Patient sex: M
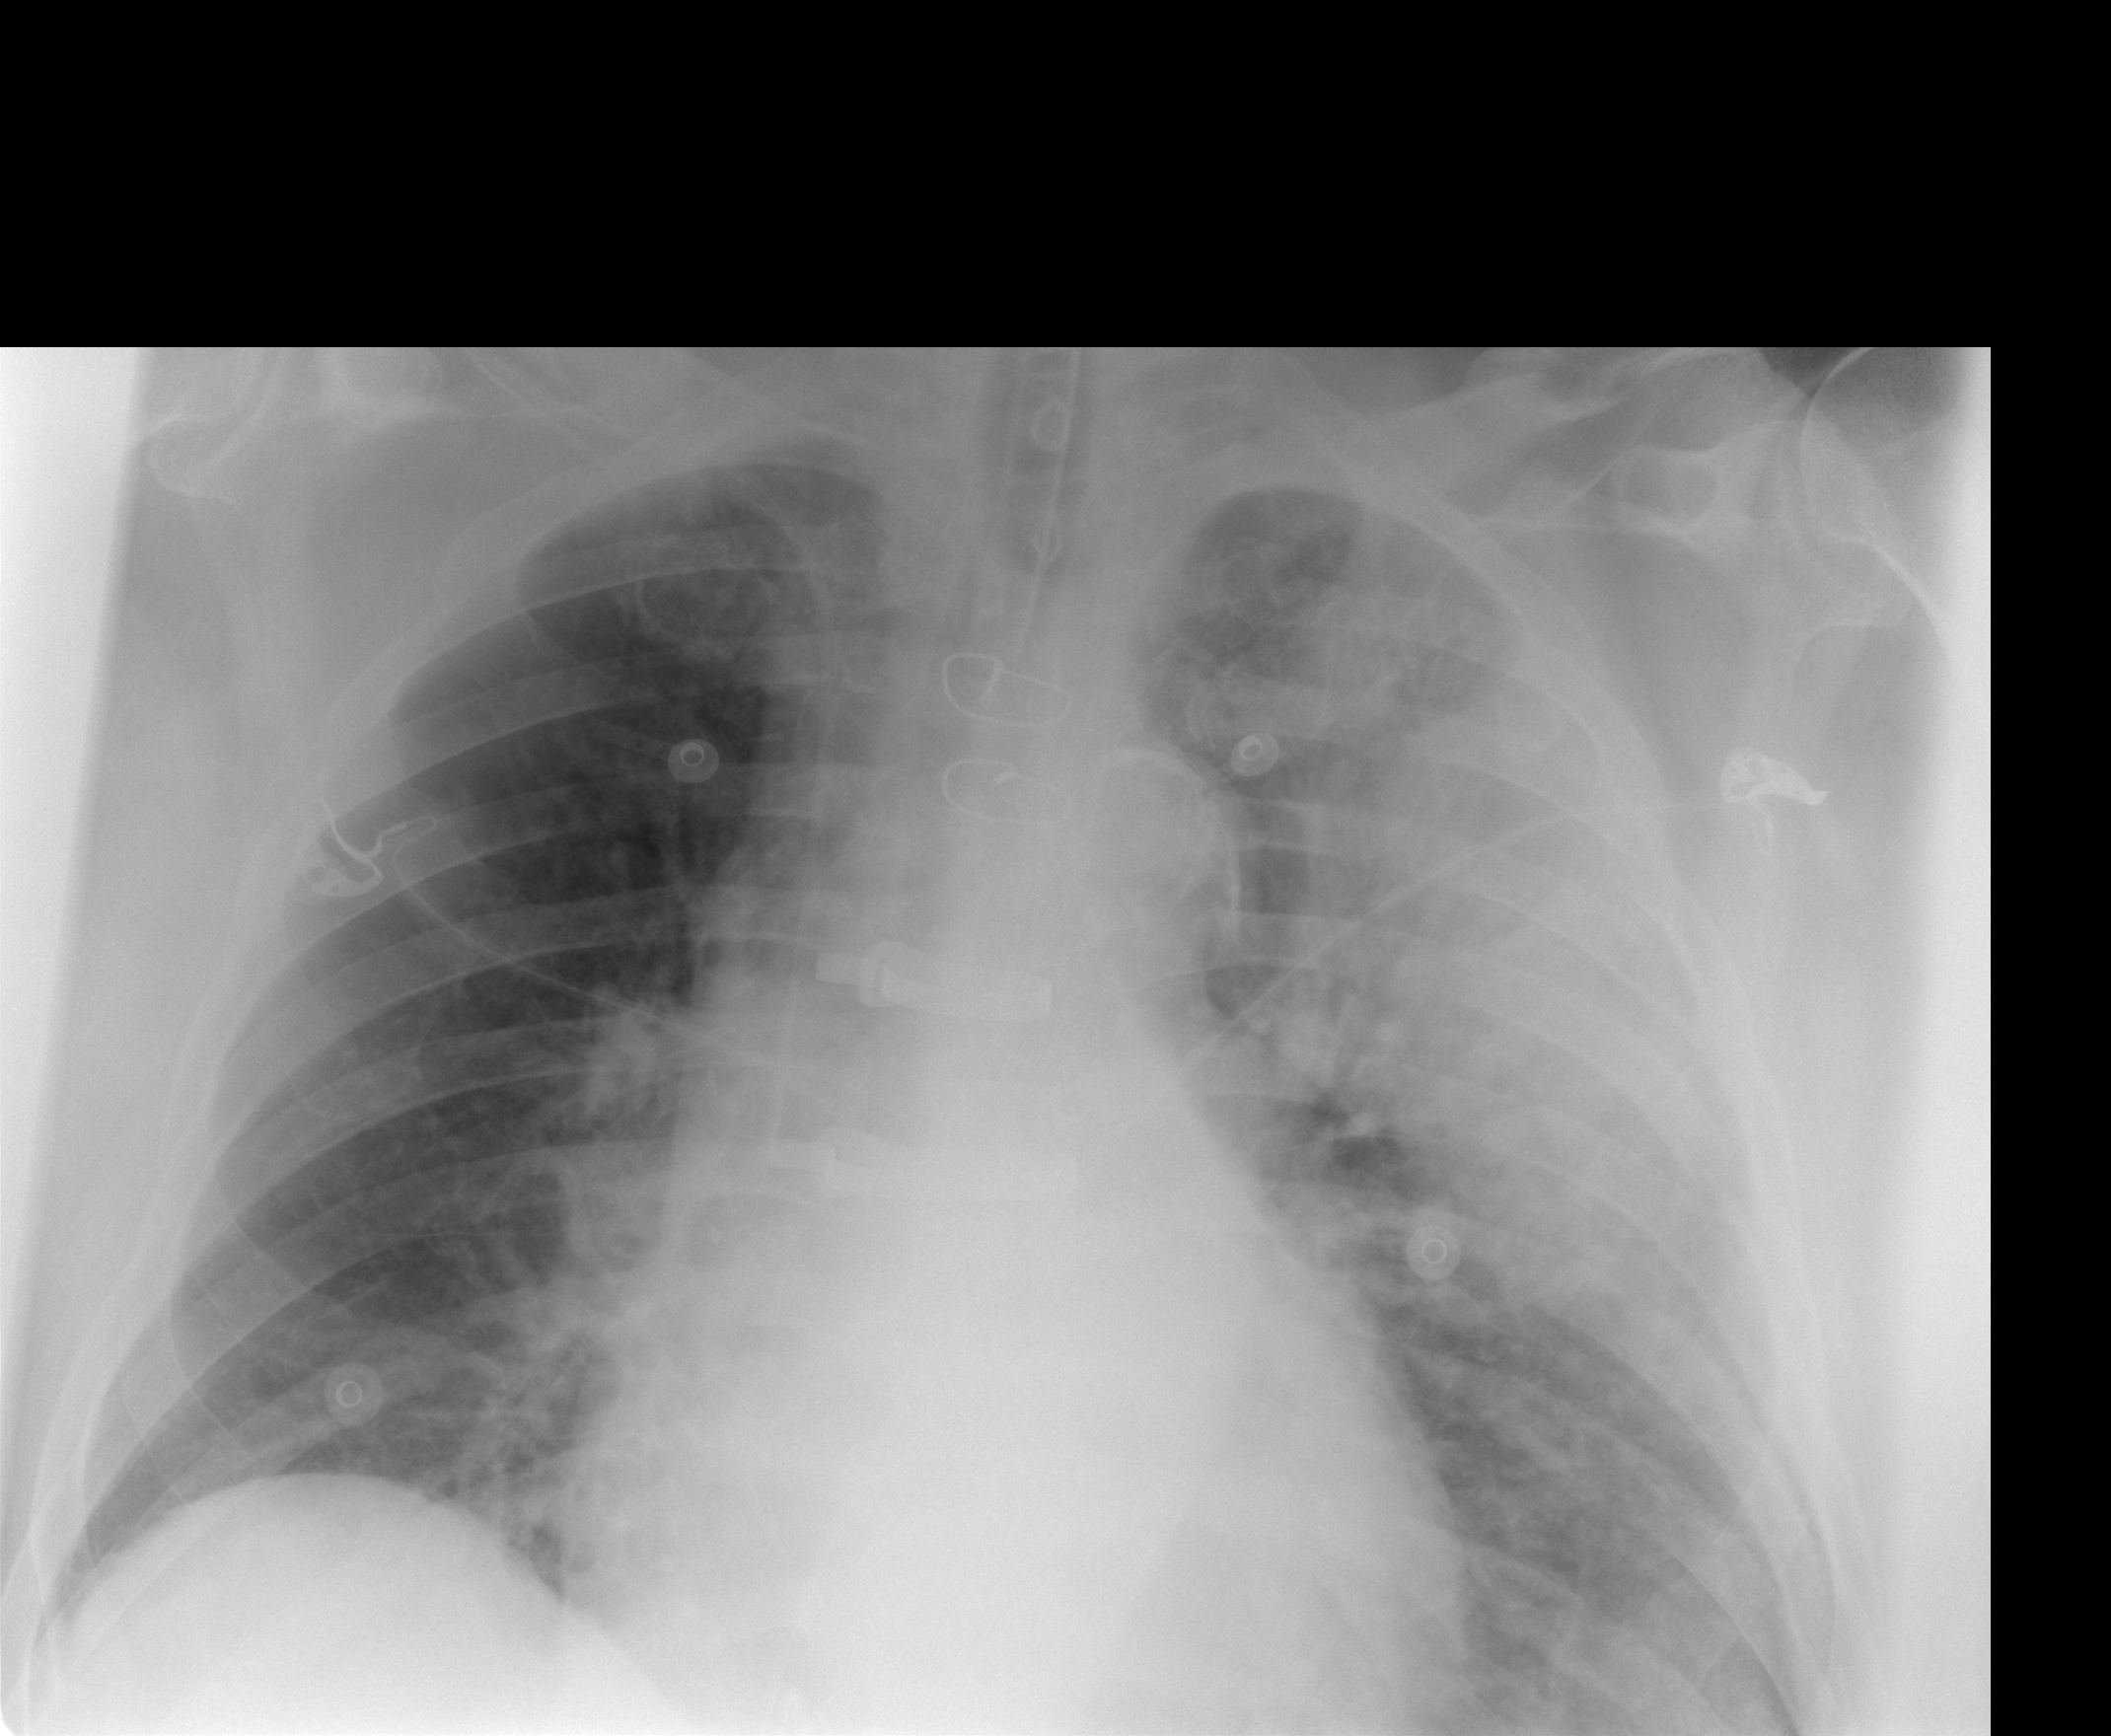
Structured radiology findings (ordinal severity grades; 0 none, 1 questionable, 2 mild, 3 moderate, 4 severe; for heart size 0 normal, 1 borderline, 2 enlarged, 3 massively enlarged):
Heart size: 2
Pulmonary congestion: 3
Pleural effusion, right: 0
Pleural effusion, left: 0
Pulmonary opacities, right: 2
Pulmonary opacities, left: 4
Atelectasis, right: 2
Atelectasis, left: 3